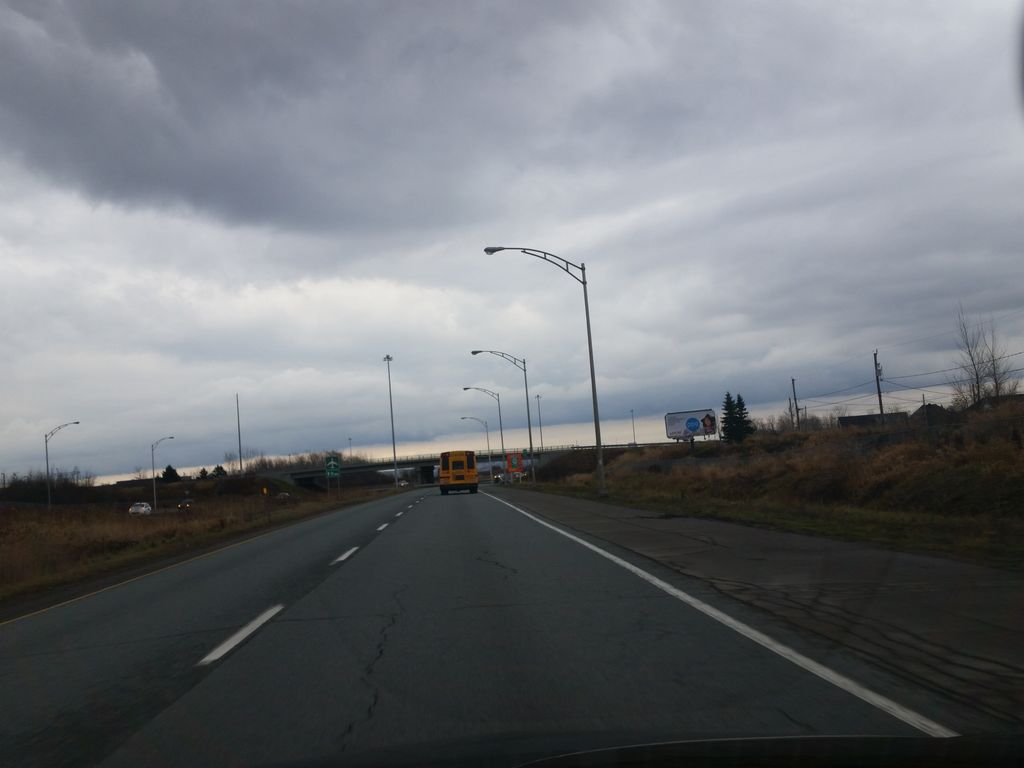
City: quebec_city